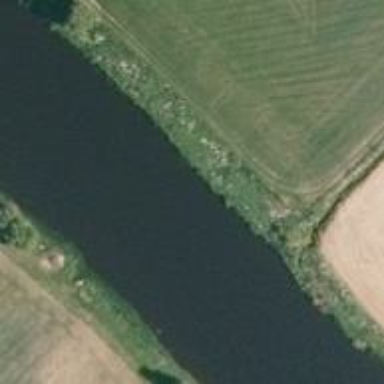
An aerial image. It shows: Beautiful view of river.